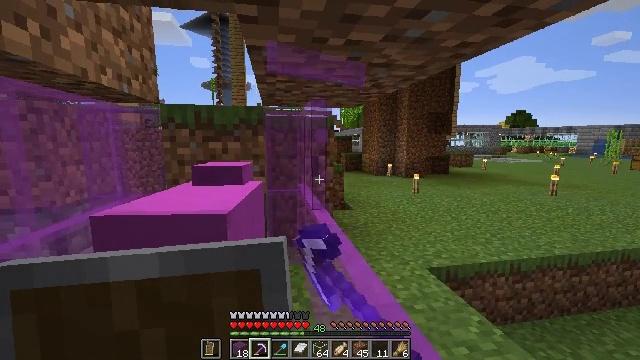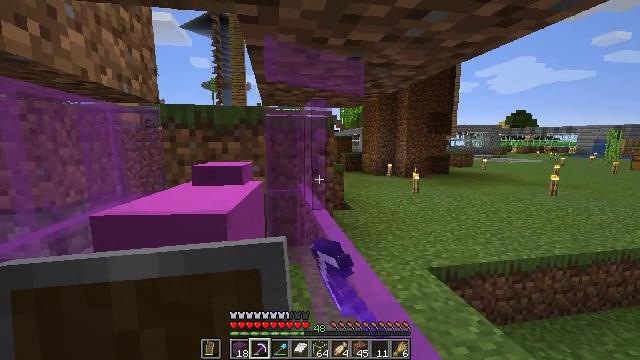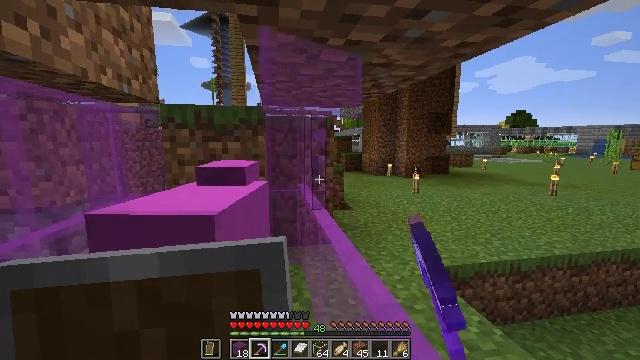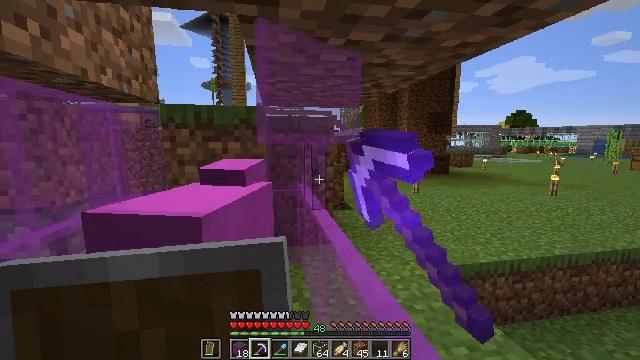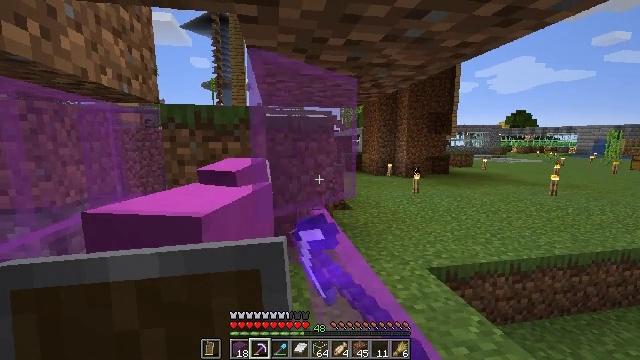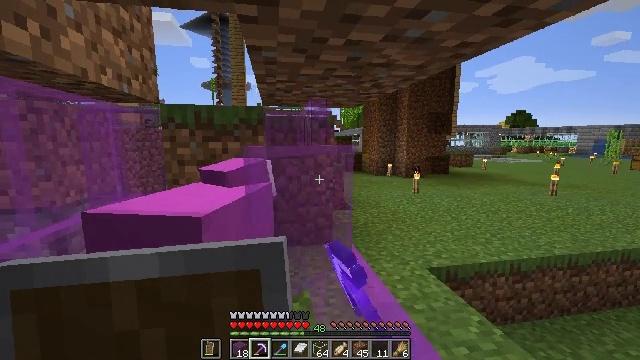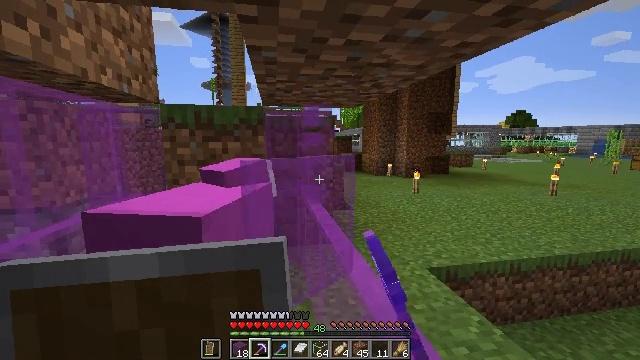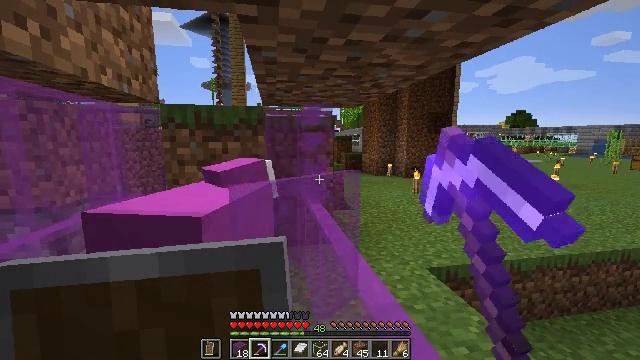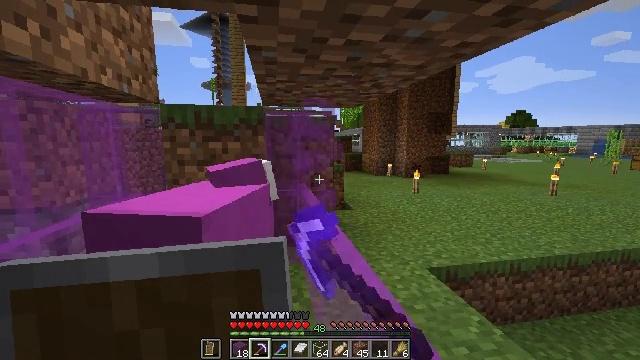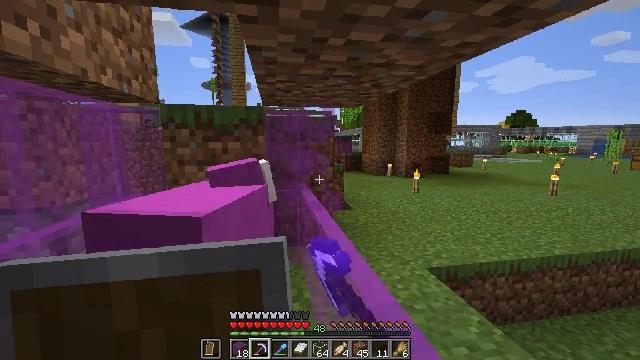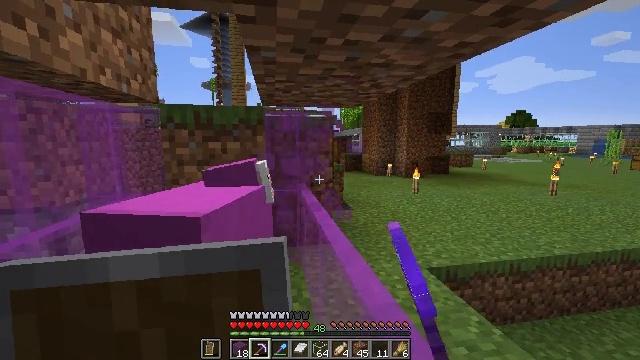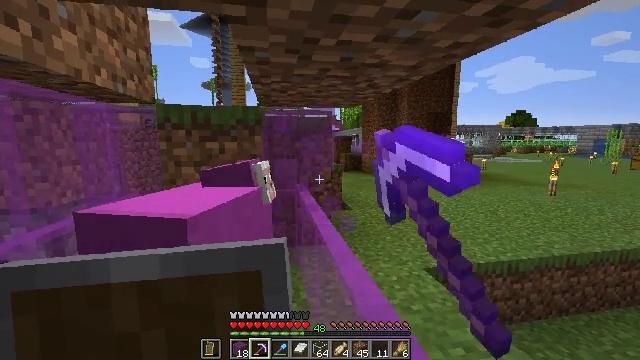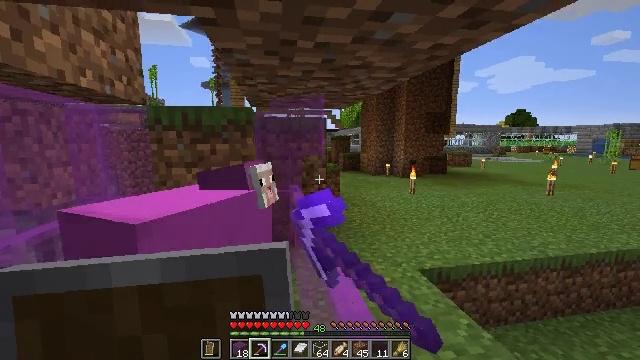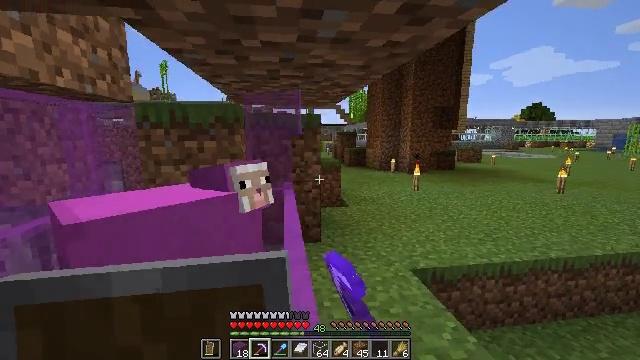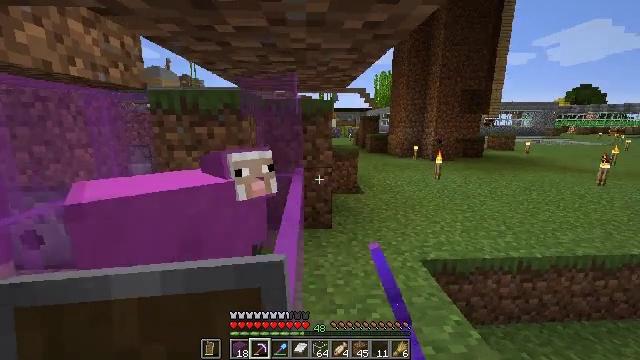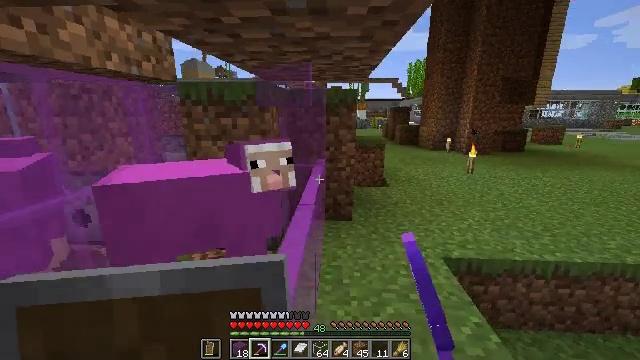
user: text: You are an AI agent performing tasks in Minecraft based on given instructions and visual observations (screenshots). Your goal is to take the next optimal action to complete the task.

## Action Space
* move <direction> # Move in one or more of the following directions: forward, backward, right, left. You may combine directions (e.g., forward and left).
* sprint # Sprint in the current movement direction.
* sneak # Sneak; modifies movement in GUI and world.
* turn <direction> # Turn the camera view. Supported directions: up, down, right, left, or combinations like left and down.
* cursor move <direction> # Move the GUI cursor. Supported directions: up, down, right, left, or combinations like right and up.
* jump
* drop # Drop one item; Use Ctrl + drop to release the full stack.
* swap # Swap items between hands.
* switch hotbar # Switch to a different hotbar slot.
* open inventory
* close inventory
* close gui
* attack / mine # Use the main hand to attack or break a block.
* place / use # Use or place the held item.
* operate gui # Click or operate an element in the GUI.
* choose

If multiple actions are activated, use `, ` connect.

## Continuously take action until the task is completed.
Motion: motion action
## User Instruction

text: Harvest the fragile magenta stained glass pane.
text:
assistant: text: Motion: attack / mine
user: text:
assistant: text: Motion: attack / mine
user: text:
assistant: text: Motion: attack / mine
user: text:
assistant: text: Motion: attack / mine
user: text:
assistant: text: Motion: attack / mine
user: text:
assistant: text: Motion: attack / mine
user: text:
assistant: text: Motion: attack / mine
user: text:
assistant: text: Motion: attack / mine
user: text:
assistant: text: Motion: attack / mine
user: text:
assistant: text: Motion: move forward, attack / mine
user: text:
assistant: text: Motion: move forward and move right
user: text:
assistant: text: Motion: move forward and move right
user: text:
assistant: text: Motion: move forward and move right, turn left and down
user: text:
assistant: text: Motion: move forward and move right, turn left and down
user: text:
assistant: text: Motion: move forward and move right, turn left and down
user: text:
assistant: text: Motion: move forward and move right, turn left and down
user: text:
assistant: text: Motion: move forward and move right, turn left
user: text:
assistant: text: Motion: move forward, turn left
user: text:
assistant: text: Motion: move forward, turn left
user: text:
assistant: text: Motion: move forward, turn left
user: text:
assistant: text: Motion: move forward, turn left
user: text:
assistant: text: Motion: move forward, turn left
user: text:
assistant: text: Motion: move forward, turn left
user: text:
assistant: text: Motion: move forward
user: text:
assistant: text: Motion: move forward
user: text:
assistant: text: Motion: move forward, turn up
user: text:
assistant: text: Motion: move right, turn right and up
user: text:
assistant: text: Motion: move right, turn left and up
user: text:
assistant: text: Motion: move right, turn left and up
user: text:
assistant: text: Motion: move right, turn left and up